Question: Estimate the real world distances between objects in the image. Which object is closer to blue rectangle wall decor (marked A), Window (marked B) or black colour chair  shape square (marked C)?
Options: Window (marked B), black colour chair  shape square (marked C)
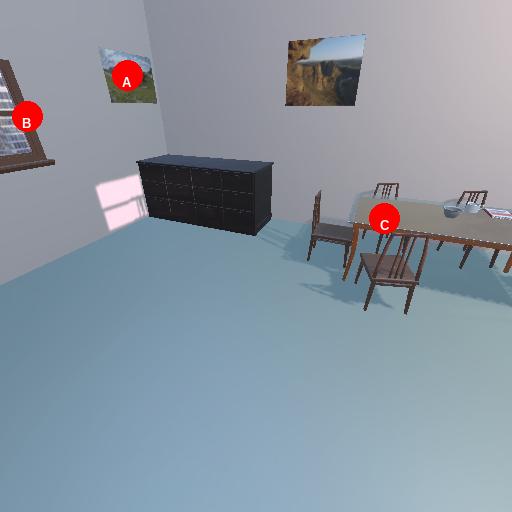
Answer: Window (marked B)